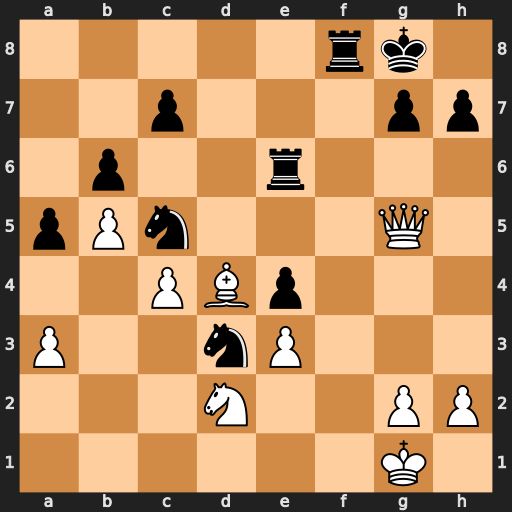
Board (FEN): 5rk1/2p3pp/1p2r3/pPn3Q1/2PBp3/P2nP3/3N2PP/6K1
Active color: w
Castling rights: -
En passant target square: -
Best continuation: Qxg7#